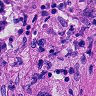
Metastatic tissue present: yes